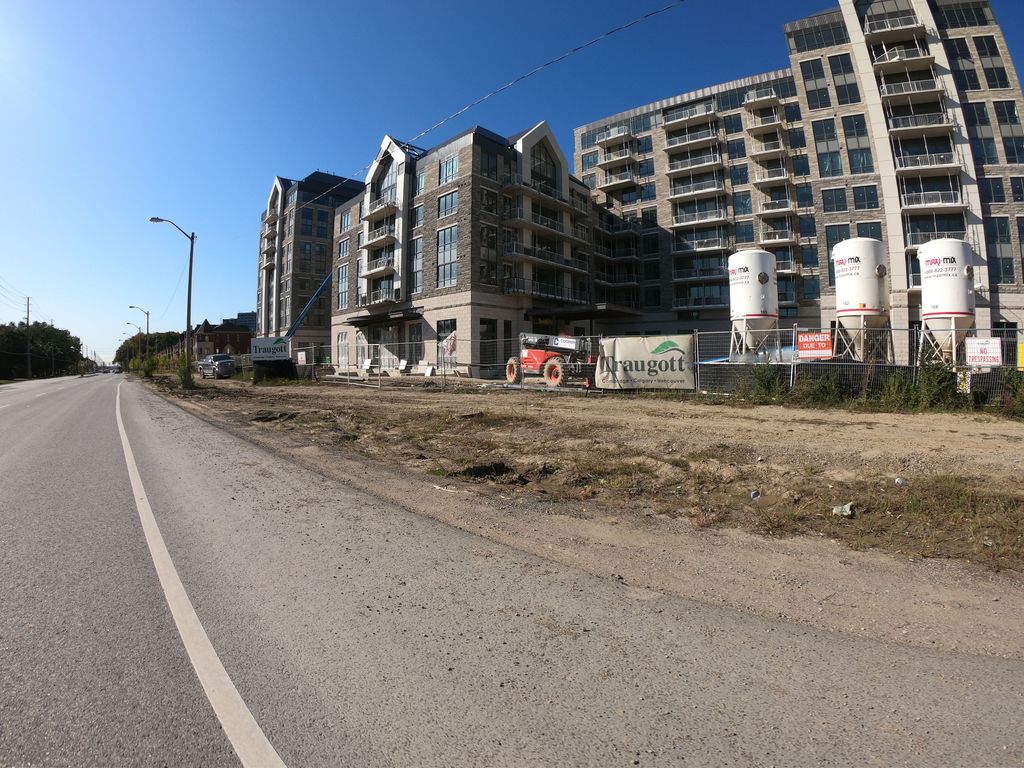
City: toronto